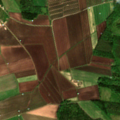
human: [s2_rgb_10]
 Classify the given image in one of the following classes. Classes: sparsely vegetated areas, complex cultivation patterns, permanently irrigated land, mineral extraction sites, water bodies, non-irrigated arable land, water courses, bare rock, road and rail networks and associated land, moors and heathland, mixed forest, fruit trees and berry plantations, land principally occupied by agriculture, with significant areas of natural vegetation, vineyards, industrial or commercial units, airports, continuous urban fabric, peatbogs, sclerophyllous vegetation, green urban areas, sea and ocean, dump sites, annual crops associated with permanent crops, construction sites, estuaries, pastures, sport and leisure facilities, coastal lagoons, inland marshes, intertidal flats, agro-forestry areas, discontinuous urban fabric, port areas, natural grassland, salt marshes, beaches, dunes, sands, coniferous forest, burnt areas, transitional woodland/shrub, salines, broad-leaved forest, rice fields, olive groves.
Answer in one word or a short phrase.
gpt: non-irrigated arable land, coniferous forest, mixed forest